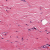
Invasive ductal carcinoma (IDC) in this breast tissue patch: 0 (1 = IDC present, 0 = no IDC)